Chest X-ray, PA view. Patient: 40 years old, sex M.
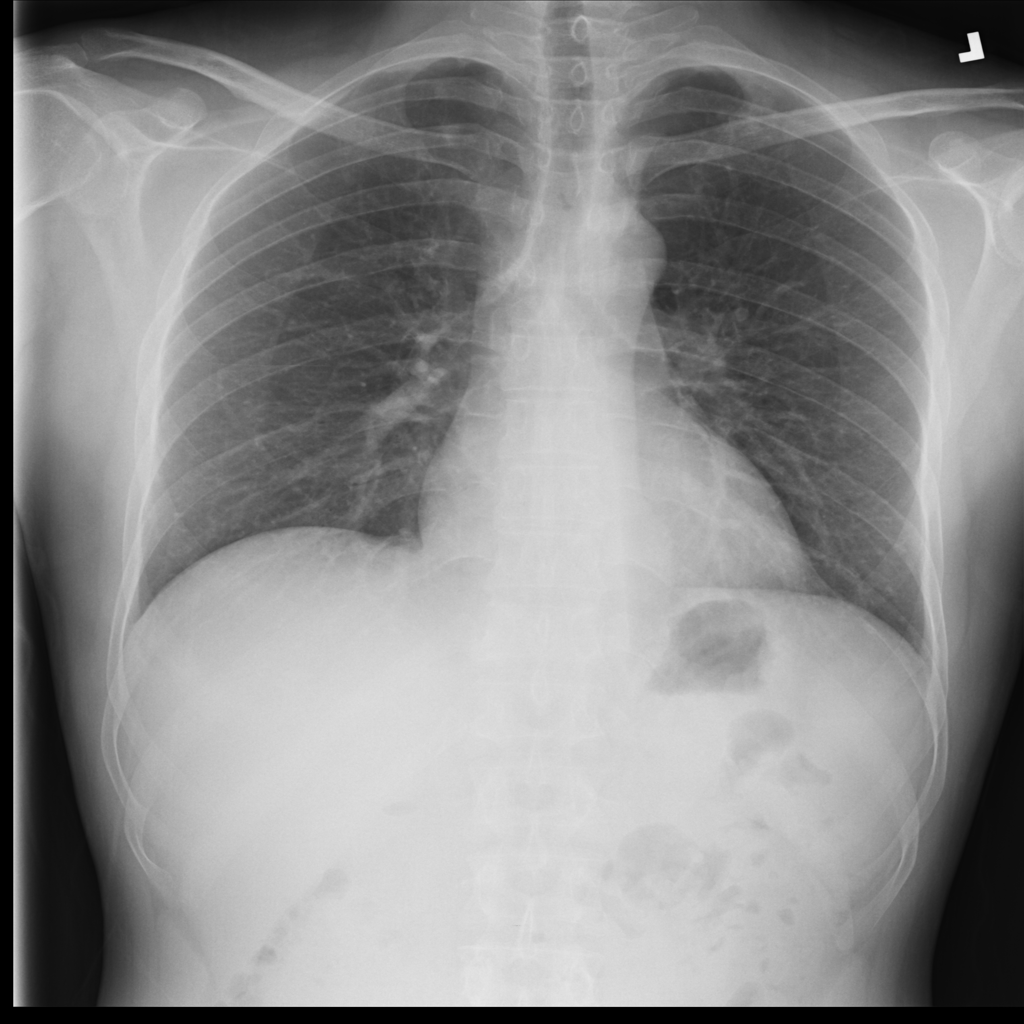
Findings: Infiltration